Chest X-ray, PA view. Patient: 48 years old, sex M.
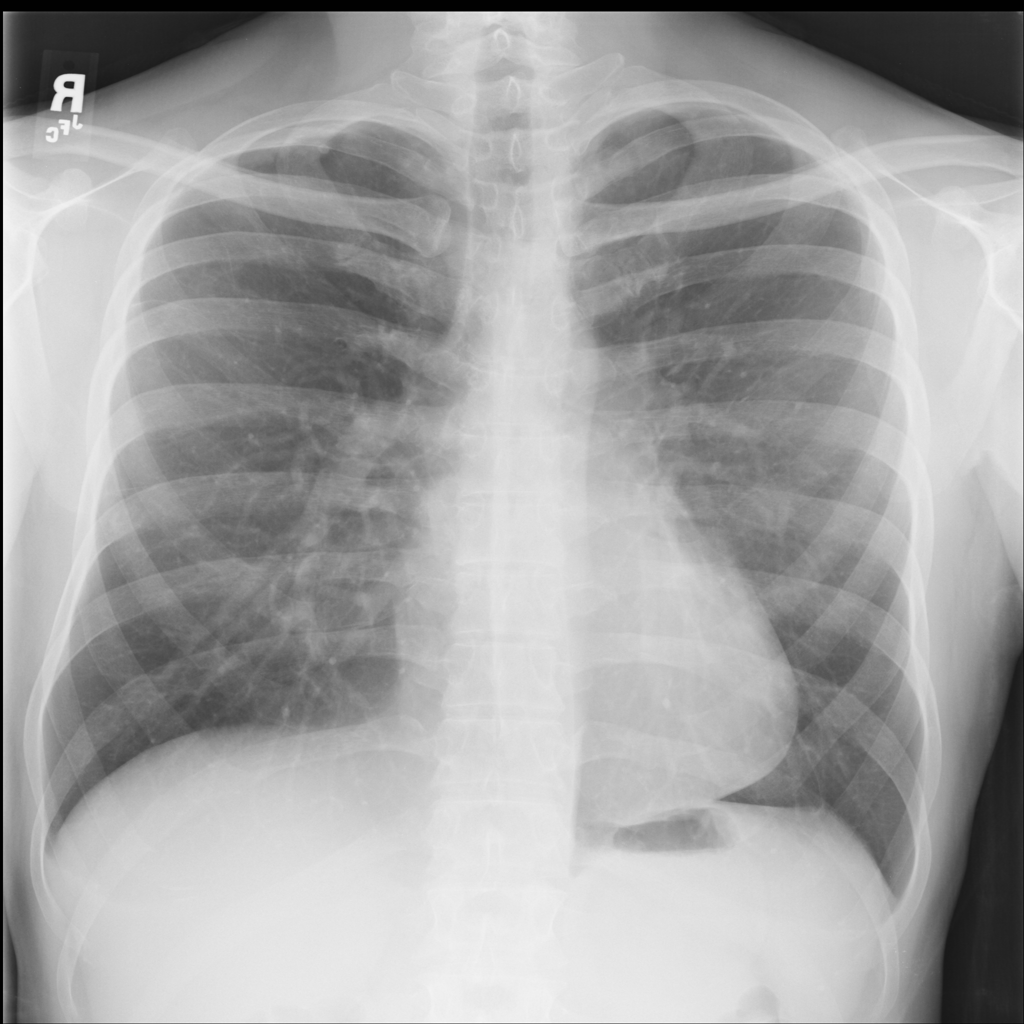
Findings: No Finding